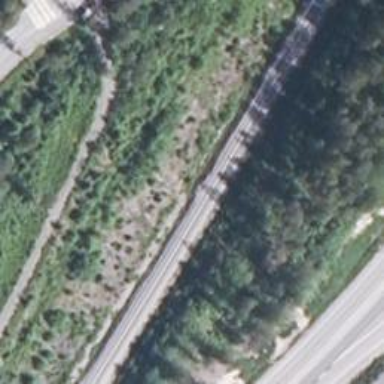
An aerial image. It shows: Railway track with continuous electrified contact lines.